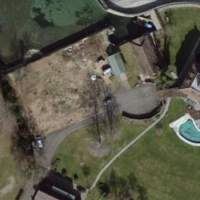
EUNIS habitat code: 55
Species observed at this site:
Chroicocephalus ridibundus
Phalacrocorax carbo
Podiceps cristatus
Cyanistes caeruleus
Cygnus olor
Fulica atra
Mareca strepera
Anas platyrhynchos
Chloris chloris
Fringilla coelebs
Sylvia atricapilla
Turdus merula